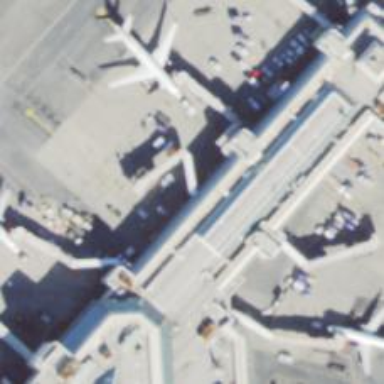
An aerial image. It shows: Airport gate.